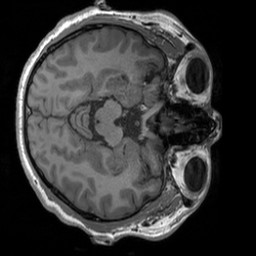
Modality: T1w
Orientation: axial
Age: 25
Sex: male
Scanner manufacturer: siemens
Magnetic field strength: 3 T
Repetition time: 1.9 s
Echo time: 0.00252 s